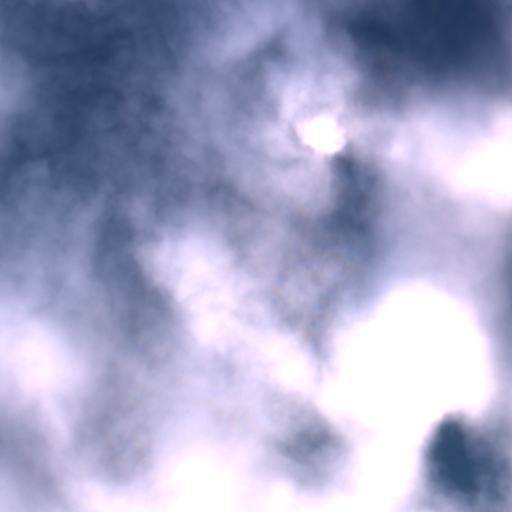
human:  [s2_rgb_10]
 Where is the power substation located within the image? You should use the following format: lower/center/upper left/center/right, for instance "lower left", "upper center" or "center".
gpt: The power substation is located in the lower left of the image.
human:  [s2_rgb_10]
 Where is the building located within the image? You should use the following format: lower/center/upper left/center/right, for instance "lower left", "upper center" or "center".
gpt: The building is located in the lower center of the image.
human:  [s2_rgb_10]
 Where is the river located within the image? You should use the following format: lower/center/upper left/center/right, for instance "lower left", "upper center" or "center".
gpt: The river is located in the lower of the image.
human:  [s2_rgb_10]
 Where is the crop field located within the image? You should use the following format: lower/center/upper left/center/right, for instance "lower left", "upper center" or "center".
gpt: There is no crop field in the image.